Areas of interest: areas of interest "Sport and cultural"
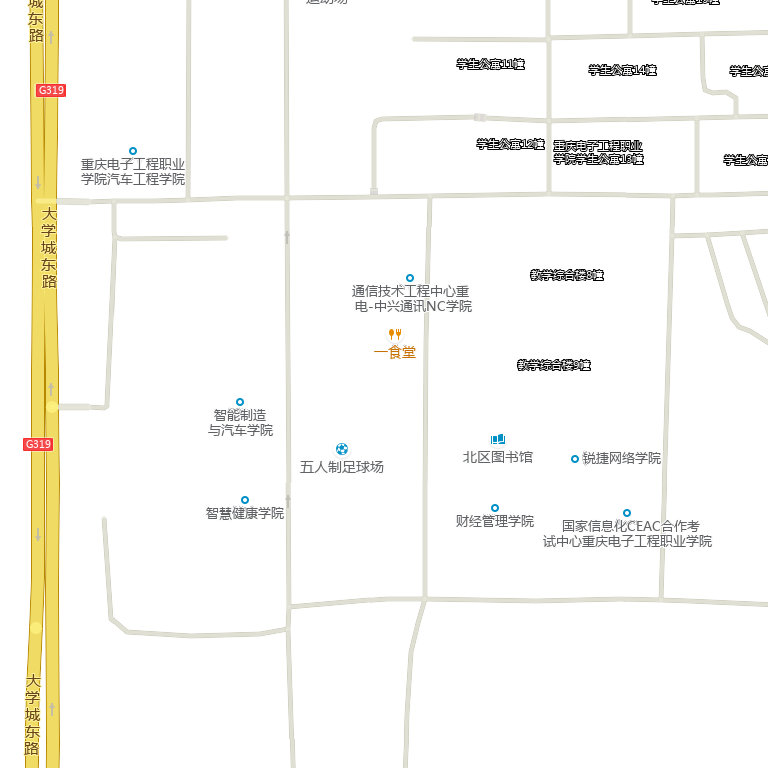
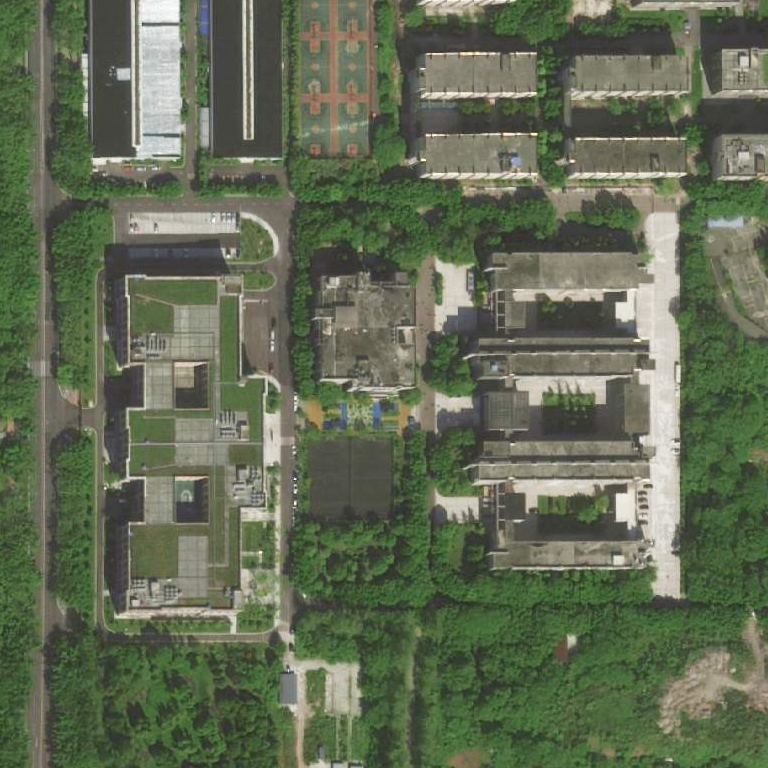